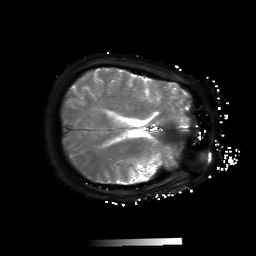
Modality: T2starmap
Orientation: axial
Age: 38
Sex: male
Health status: ill